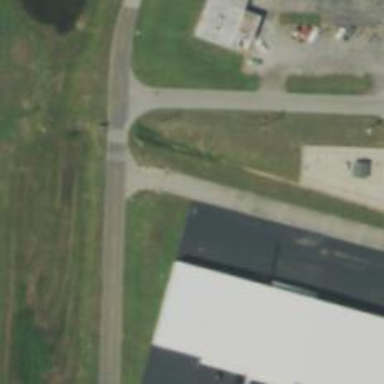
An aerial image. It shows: Image of taxiway at airport.